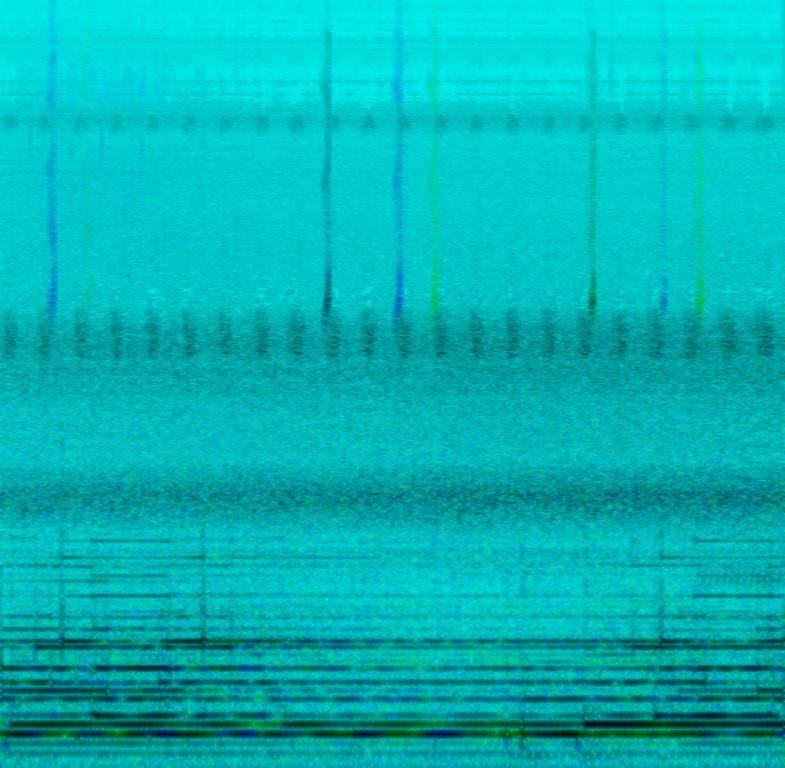
The ambient song features crickets, frogs and other night insects and animals sound effects, widely spread throughout the stereo image, while there is a reversed dark, mellow piano melody playing. It sounds calming and relaxing.